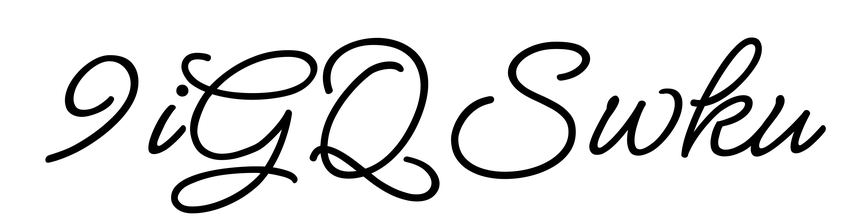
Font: MeowScript-Regular